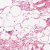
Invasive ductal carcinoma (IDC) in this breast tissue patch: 0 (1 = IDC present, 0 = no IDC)